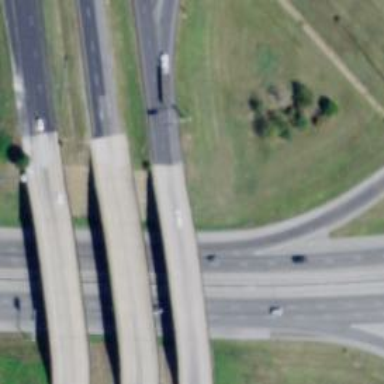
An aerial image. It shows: Viaduct bridge on motorway link.